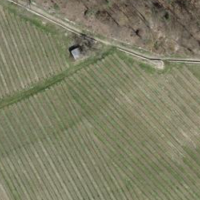
EUNIS habitat code: 40
Species observed at this site:
Vulpes vulpes
Podarcis muralis